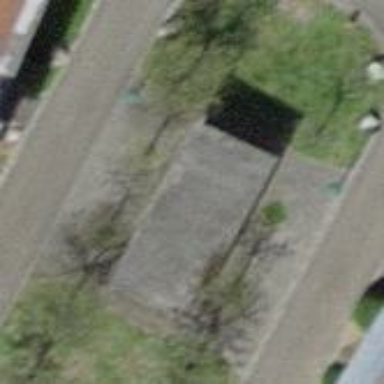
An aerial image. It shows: View of roof of building.